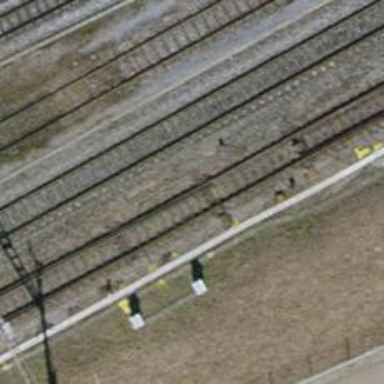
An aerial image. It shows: Single railway track with electrification through contact line.